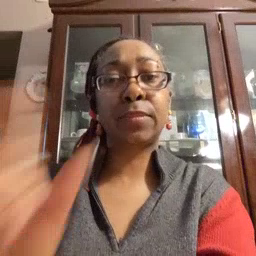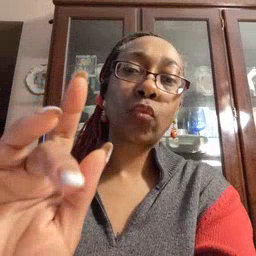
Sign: touch